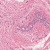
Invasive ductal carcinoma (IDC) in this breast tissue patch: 0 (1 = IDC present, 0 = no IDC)